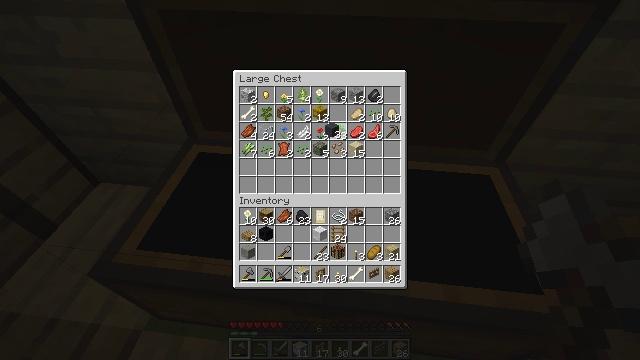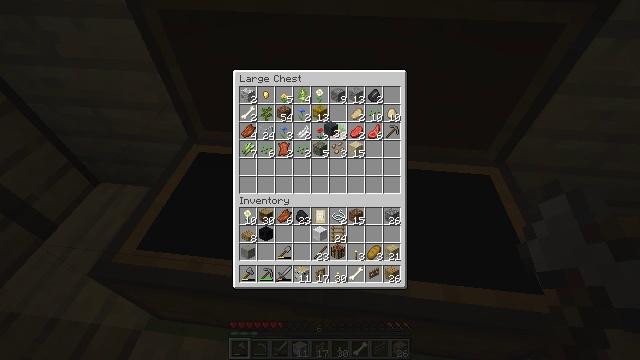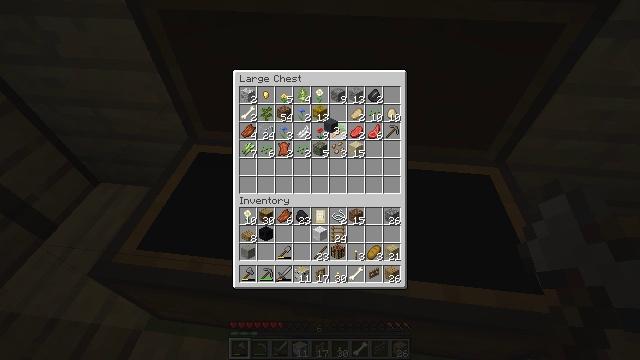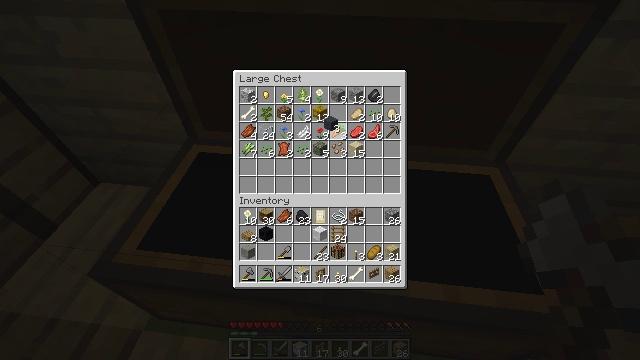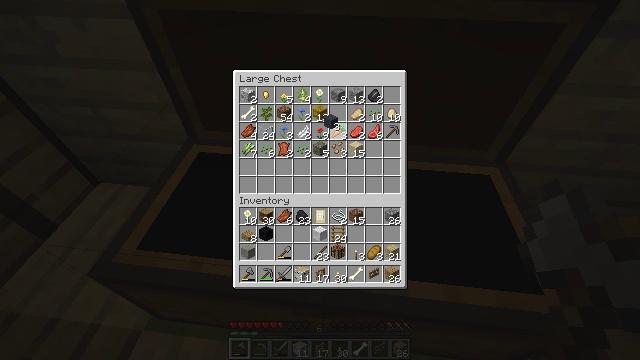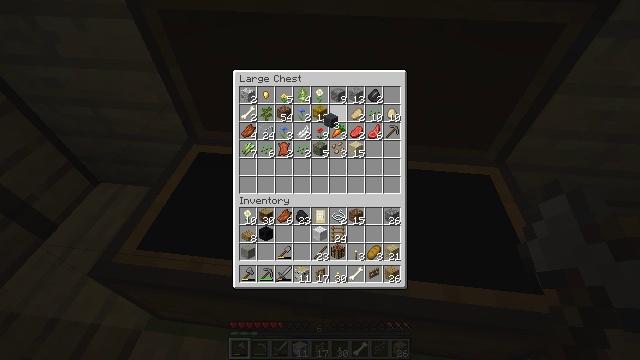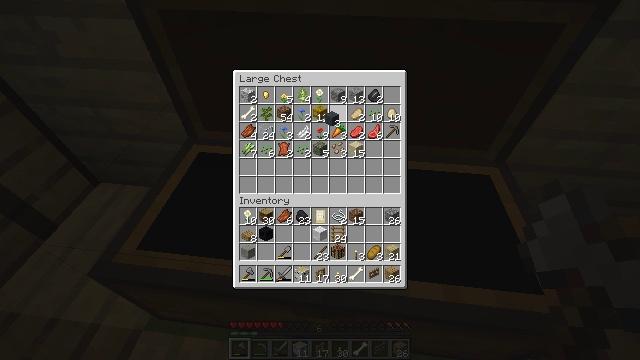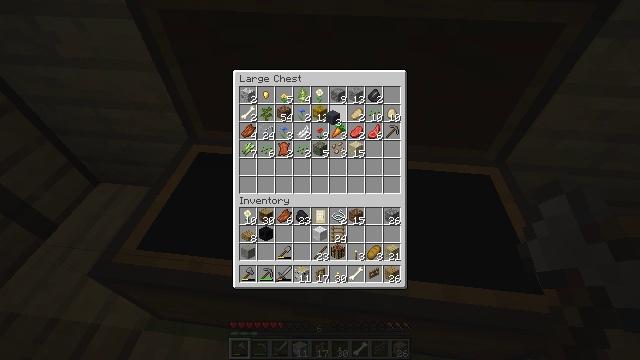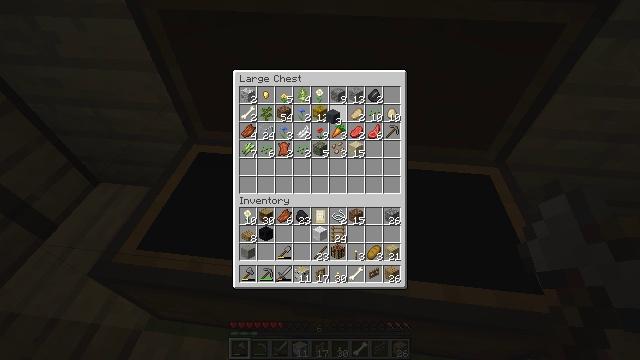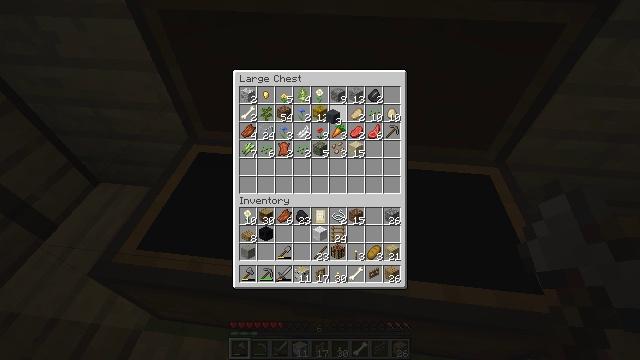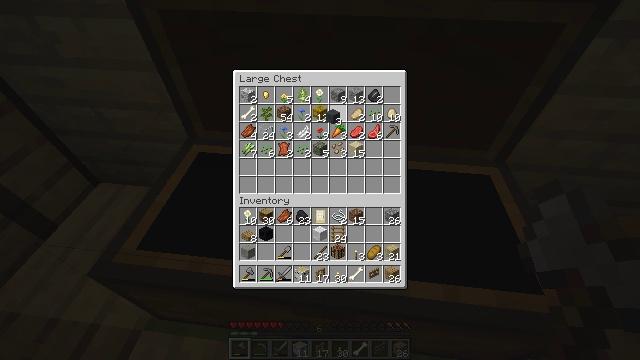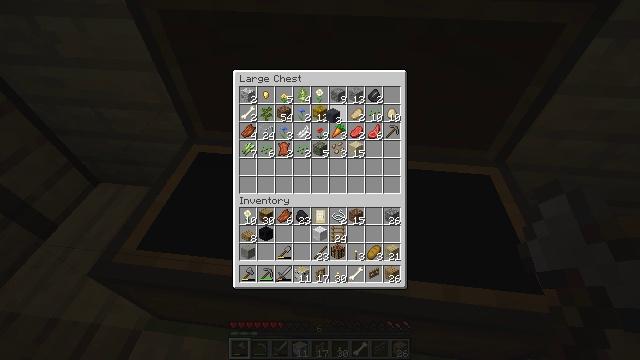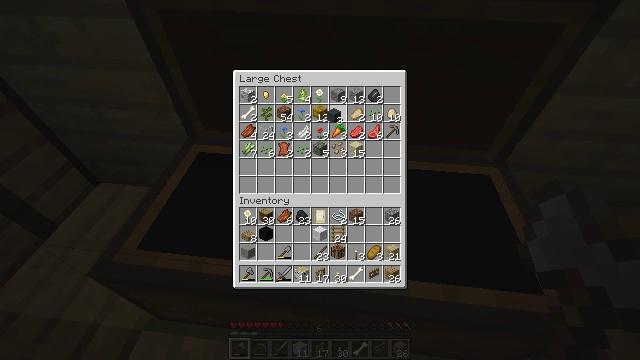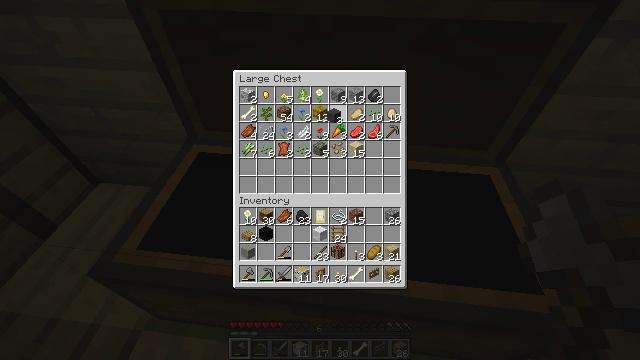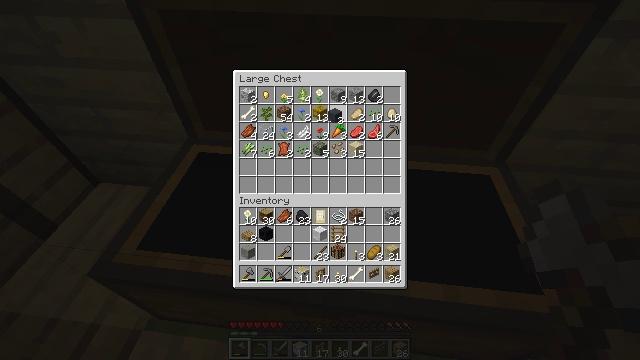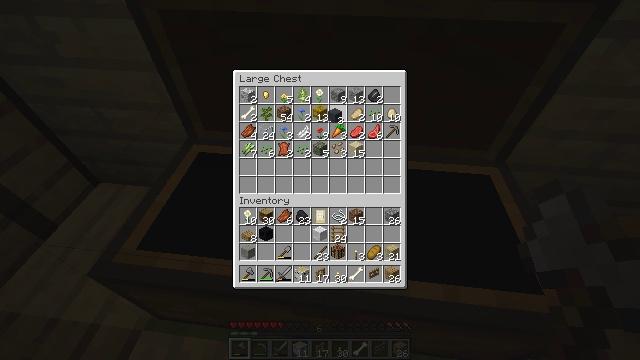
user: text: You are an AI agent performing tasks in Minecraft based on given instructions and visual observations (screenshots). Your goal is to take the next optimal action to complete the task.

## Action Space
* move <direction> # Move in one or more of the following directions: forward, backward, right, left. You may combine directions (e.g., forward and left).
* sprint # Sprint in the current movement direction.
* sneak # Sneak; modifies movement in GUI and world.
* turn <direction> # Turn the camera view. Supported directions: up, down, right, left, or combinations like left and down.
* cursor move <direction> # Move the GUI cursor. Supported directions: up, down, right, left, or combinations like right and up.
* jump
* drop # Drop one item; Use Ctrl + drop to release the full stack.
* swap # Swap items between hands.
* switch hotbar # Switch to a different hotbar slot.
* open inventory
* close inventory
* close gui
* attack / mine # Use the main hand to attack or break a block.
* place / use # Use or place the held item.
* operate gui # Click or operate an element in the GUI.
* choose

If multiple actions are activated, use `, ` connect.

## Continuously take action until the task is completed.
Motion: motion action
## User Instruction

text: Use the crafting table to create a gray bed.
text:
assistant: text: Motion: no_op
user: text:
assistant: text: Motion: no_op
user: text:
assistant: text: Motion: no_op
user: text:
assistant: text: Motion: no_op
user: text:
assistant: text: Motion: no_op
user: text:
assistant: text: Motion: no_op
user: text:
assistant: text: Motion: no_op
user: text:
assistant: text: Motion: no_op
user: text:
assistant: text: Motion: no_op
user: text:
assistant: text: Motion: no_op
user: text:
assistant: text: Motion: no_op
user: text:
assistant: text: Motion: no_op
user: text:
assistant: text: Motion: no_op
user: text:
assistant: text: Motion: no_op
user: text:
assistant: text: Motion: no_op
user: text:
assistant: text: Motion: no_op
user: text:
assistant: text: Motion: no_op
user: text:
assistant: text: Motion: no_op
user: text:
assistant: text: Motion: no_op
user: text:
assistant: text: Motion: no_op
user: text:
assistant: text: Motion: no_op
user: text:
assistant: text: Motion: no_op
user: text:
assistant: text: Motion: no_op
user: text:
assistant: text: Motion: no_op
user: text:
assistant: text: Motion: no_op
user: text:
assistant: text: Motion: no_op
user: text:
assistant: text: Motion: no_op
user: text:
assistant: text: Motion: no_op
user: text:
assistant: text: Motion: no_op
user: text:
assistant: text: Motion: cursor move right